Chest X-ray:
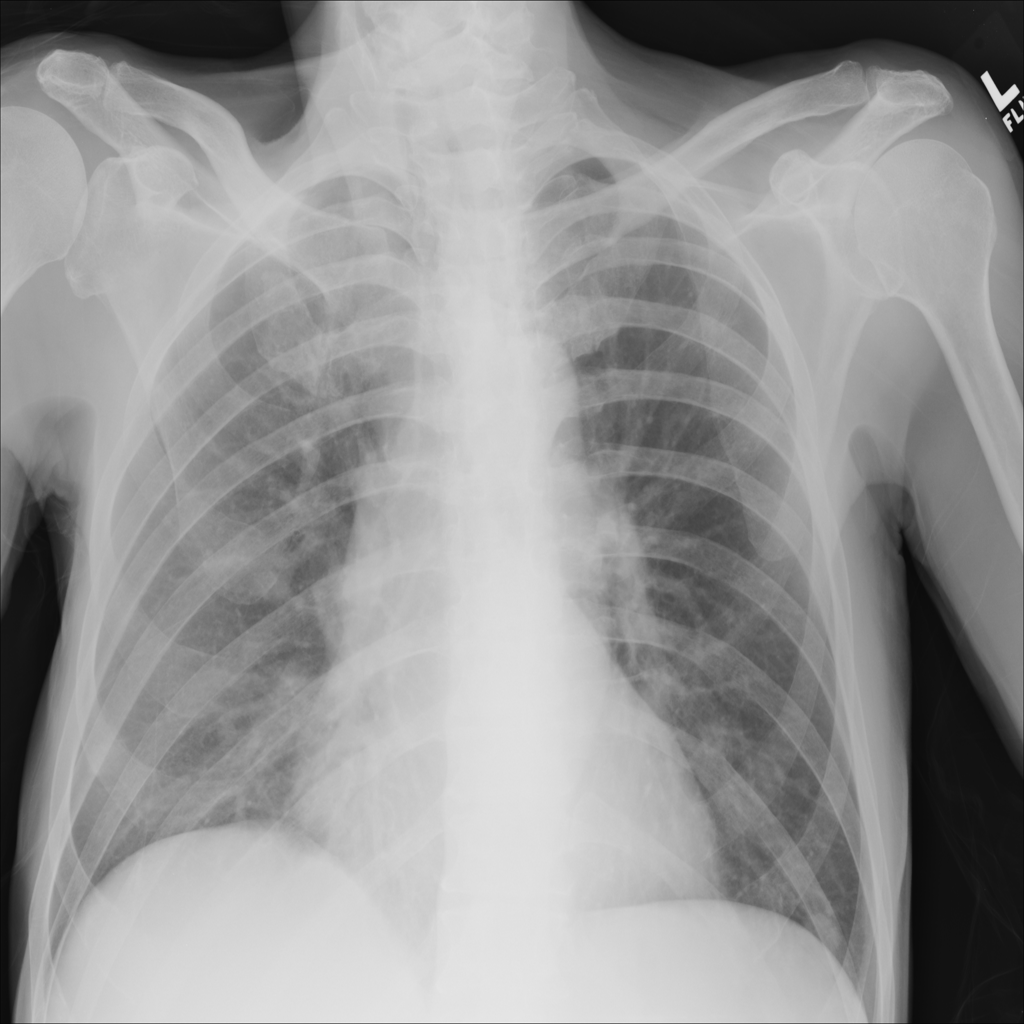
Findings: Nodule
No abnormal finding: no